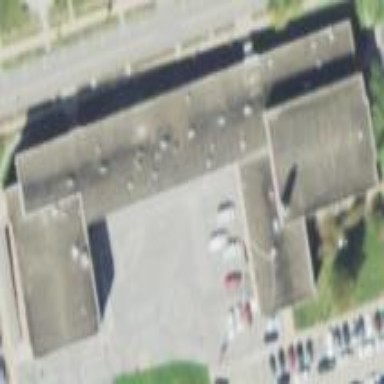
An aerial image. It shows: School building.